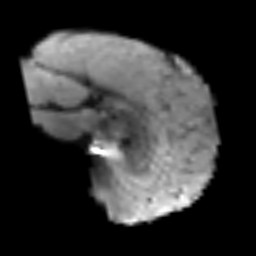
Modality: T2w
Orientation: sagittal
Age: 41
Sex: male
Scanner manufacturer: siemens
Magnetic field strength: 3 T
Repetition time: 3.2 s
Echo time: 0.081 s